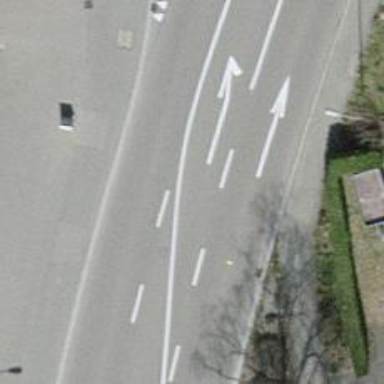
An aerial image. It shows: Secondary road with asphalt surface and sidewalks on both sides.